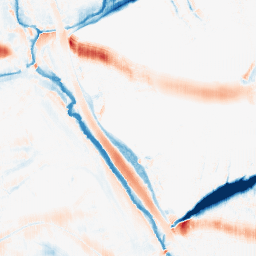
Category: morphological
Decomposition family: morphological_ellipse
Decomposition parameters: operation: average
width: 30
height: 10
Upsampling method: fft_zeropad
Upsampling parameters: scale: 4
Upsampling scale: 4